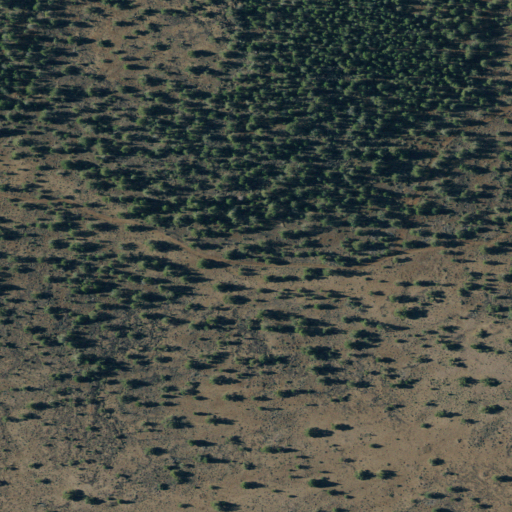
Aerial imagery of ridge(s) in California named Mahogany Ridge containing shrub, evergreen forest, and grassland